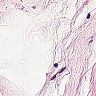
Metastatic tissue present: no